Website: macys
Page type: customer-info-address
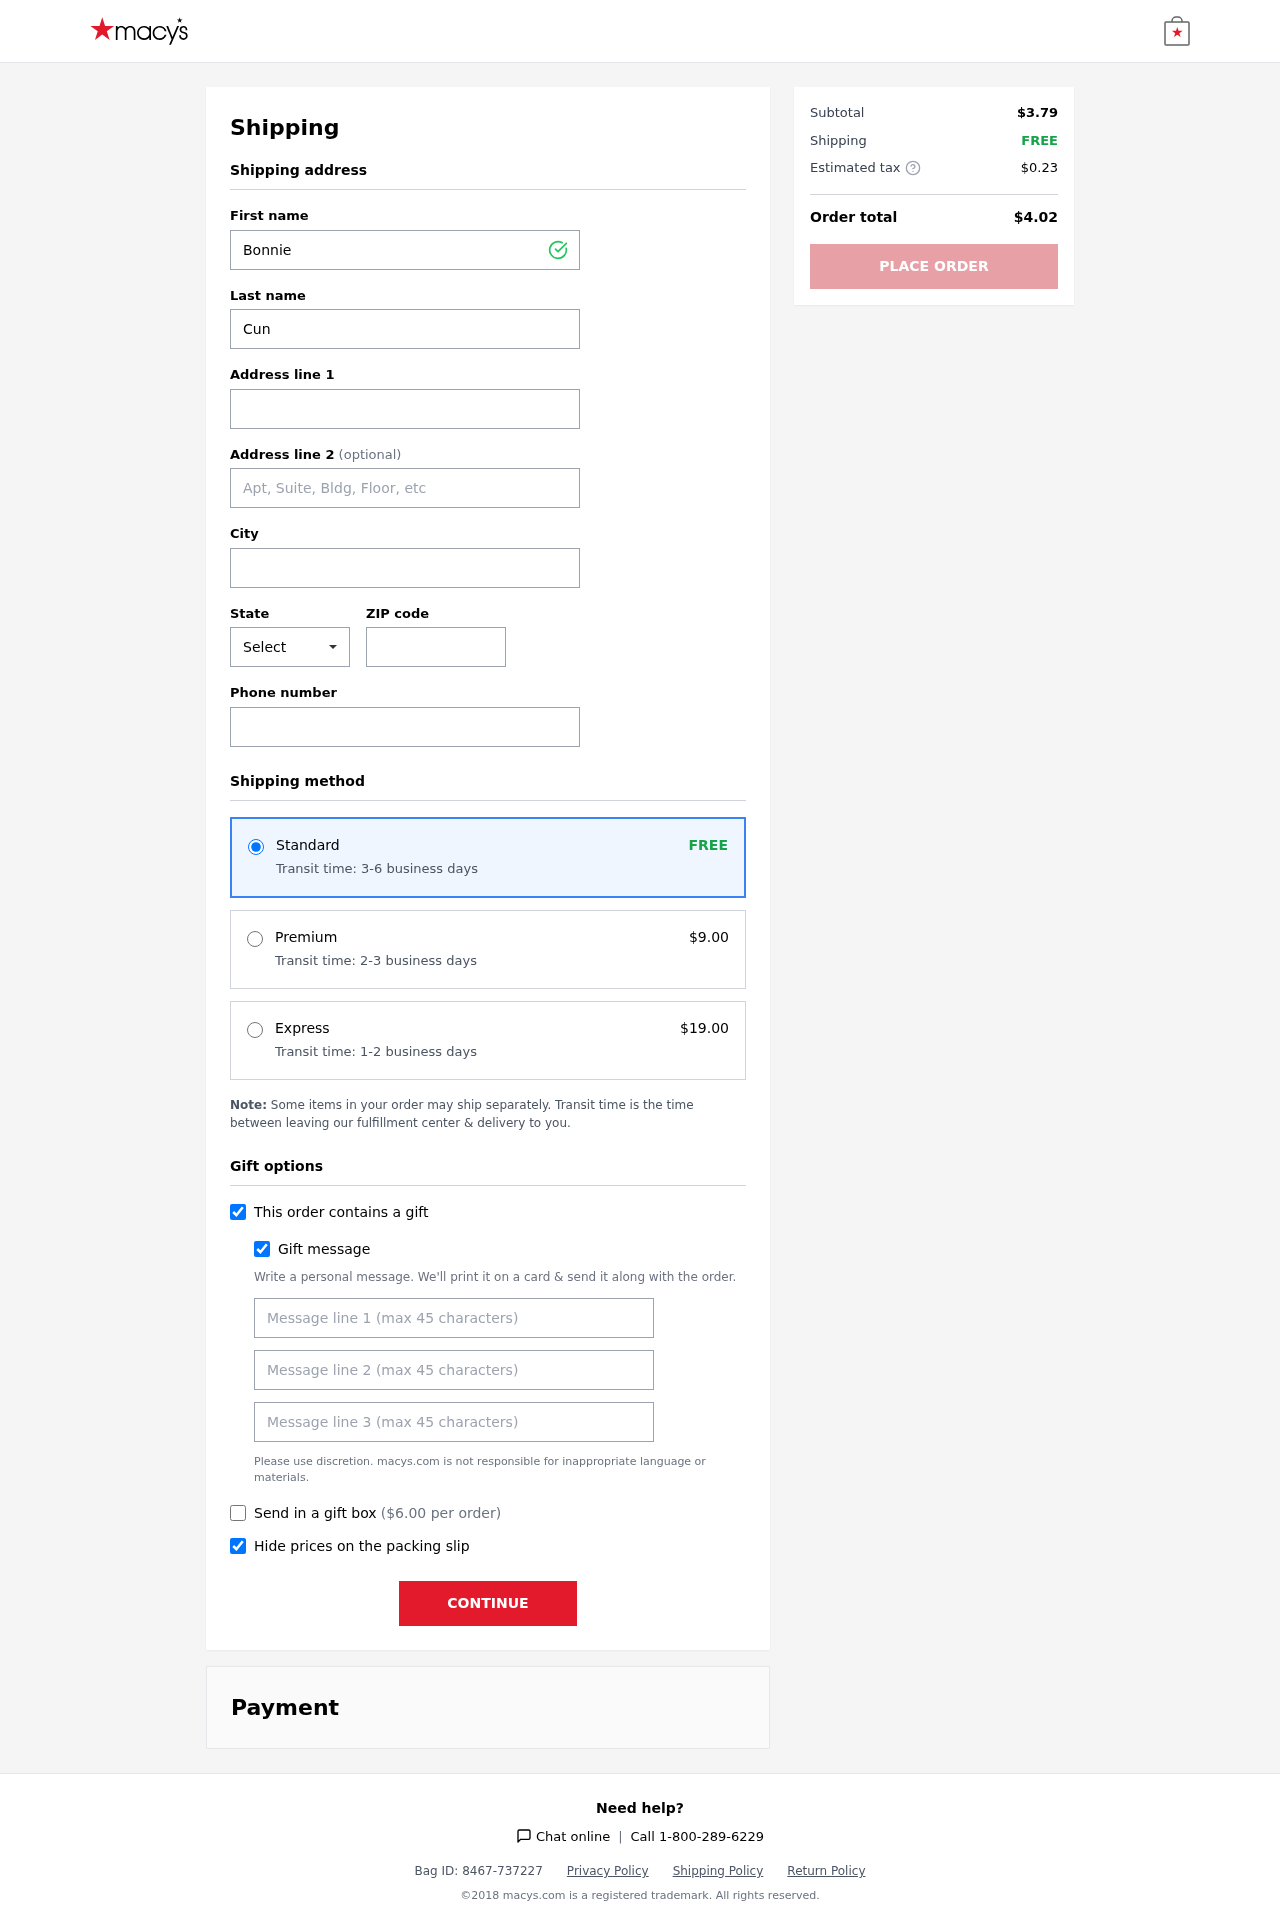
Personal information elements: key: PII_CITY
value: Erinfort
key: PII_FIRSTNAME
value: Bonnie
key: PII_GIFT_MESSAGE
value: Hey Maria, I thought these adorable little cookies would brighten your day and bring a sweet smile—just like you do for everyone around you! Enjoy the apple cinnamon goodness!  Bonnie
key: PII_LASTNAME
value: Cunningham
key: PII_PHONE
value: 7252413206
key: PII_POSTCODE
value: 36016
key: PII_STATE_ABBR
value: CO
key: PII_STREET
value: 9572 Moreno Spurs Apt. 371
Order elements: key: ORDER_SHIPPING_STANDARD
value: FREE
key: ORDER_SHIPPING_STANDARD_TIME
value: Transit time: 3-6 business days
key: ORDER_SHIPPING_PREMIUM
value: $9.00
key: ORDER_SHIPPING_PREMIUM_TIME
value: Transit time: 2-3 business days
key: ORDER_SHIPPING_EXPRESS
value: $19.00
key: ORDER_SHIPPING_EXPRESS_TIME
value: Transit time: 1-2 business days
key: ORDER_GIFT_BOX_FEE
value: $6.00
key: ORDER_SUBTOTAL
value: $3.79
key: ORDER_SHIPPING_COST
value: FREE
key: ORDER_TAX
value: $0.23
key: ORDER_TOTAL
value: $4.02